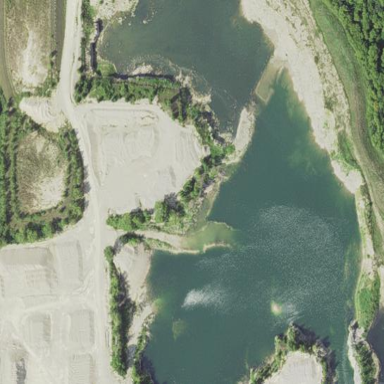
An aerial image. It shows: Quarry that is man-made.